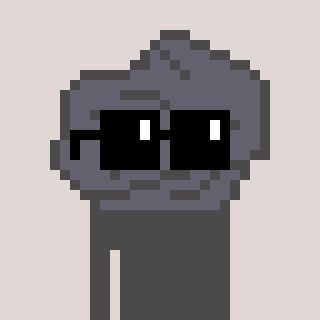
a pixel art character with square black sunglasses, a rock-shaped head and a grayscale-colored body on a warm background